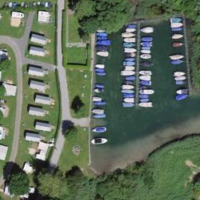
EUNIS habitat code: 53
Species observed at this site:
Fraxinus excelsior